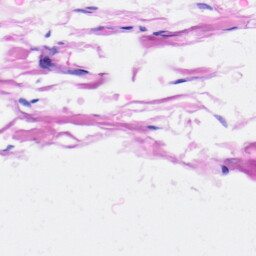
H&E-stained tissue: Heart